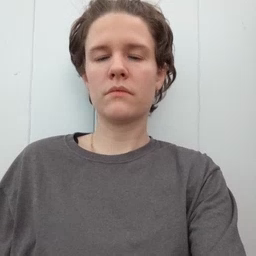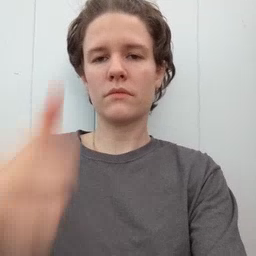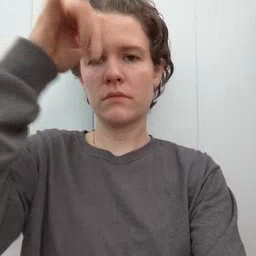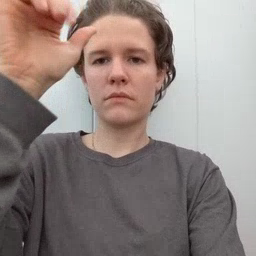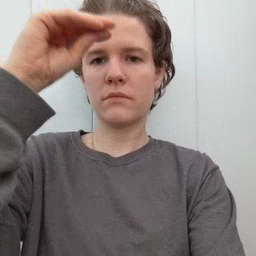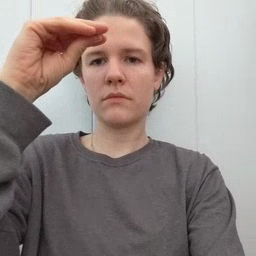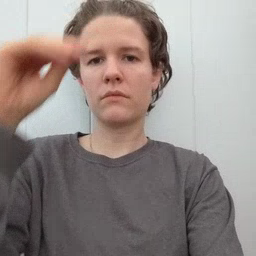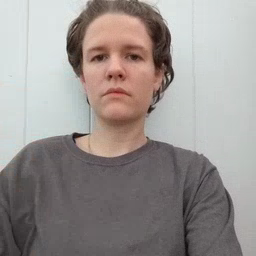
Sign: cowboy